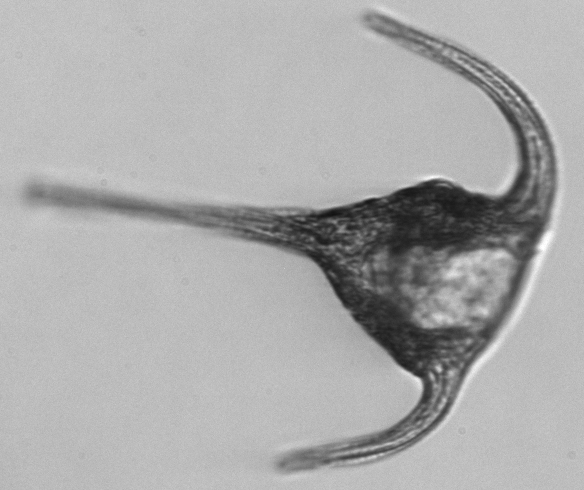
Label: Tripos